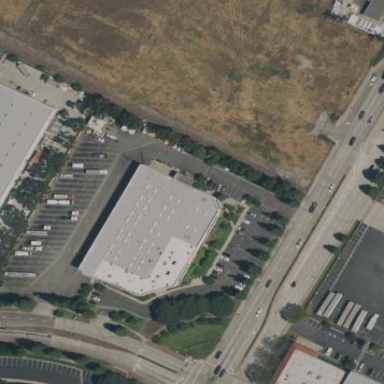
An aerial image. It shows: Commercial building.